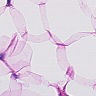
Metastatic tissue present: no